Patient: sex M, age 75
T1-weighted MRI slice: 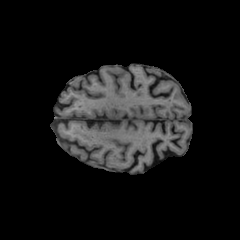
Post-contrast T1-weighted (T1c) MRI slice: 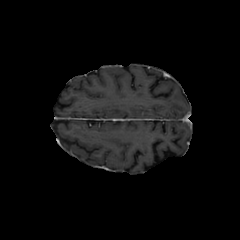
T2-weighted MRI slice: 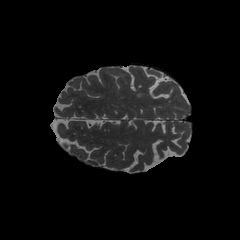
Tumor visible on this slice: no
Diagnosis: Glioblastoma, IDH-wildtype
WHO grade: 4